Field crop: maize
Growth stage: 2
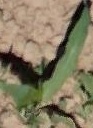
Species: maize